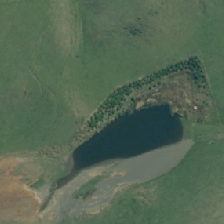
Land cover: lake_pond